Question: Count the number of objects in the diagram.
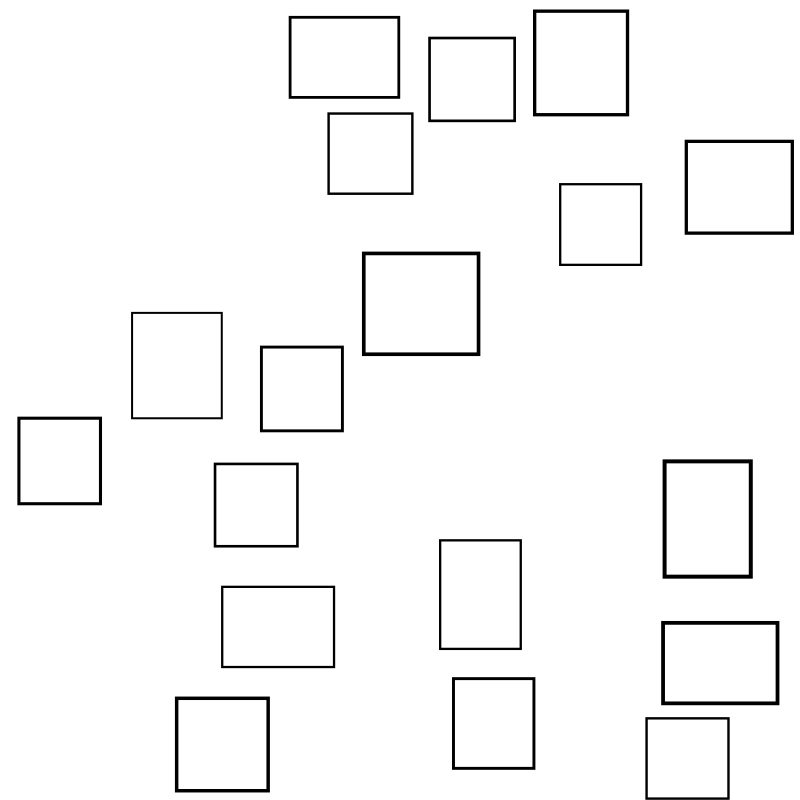
Answer: 18